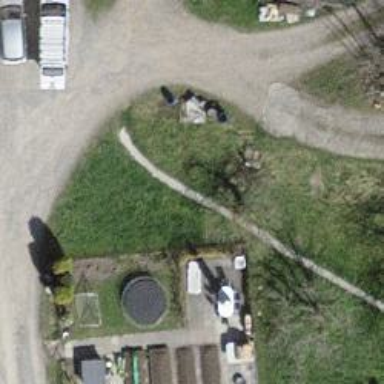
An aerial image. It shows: Farm.